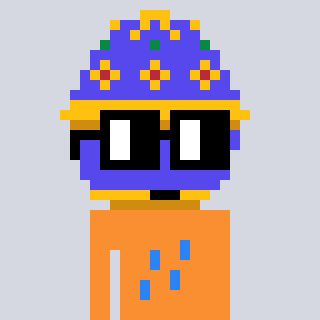
a pixel art character with square black glasses, a faberge-shaped head and a orange-colored body on a cool background